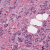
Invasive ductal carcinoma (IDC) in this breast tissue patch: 1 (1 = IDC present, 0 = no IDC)